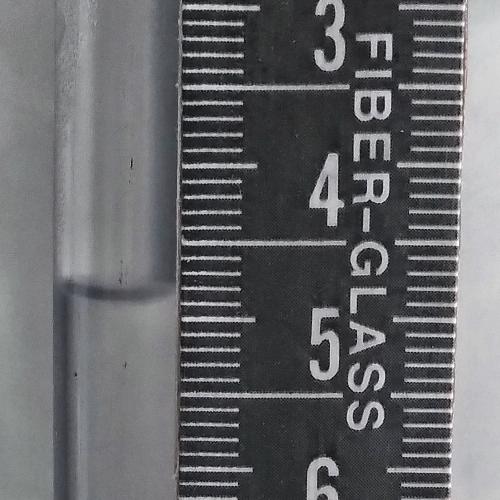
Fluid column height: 4.9 cm